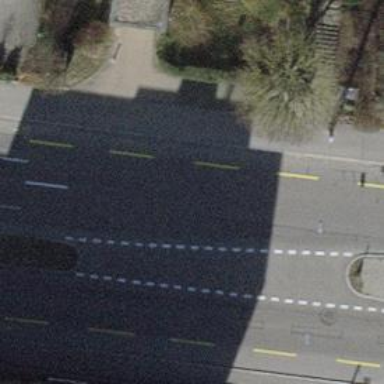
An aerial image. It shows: Primary road with asphalt surface and designated cycle lane.